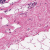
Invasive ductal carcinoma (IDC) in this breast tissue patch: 0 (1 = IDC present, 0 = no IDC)